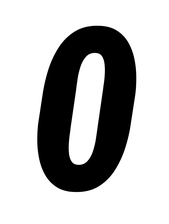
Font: Roboto-Italic_Condensed_ExtraBold_Italic